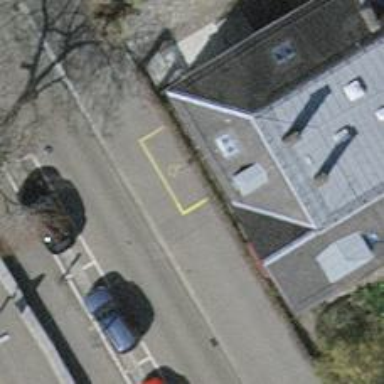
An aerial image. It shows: Disabled parking space.